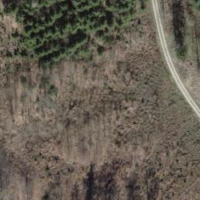
EUNIS habitat code: 41
Species observed at this site:
Filipendula ulmaria